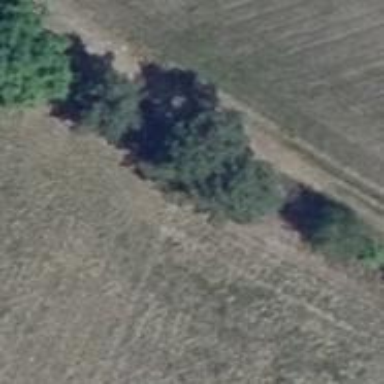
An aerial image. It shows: Deciduous broadleaved tree.